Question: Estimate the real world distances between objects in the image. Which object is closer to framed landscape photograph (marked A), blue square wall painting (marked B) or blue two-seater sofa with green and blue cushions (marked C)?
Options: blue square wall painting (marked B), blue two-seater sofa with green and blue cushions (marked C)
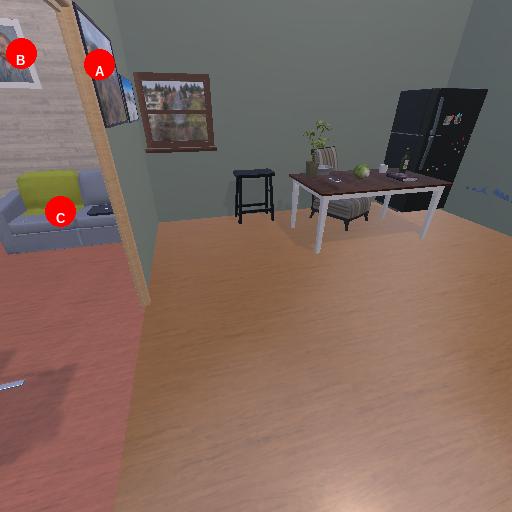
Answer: blue square wall painting (marked B)